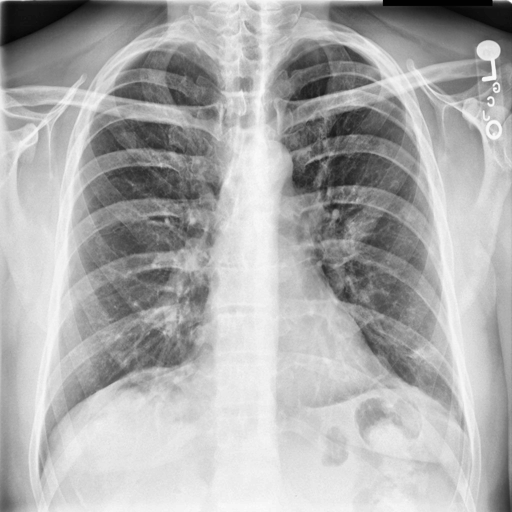
Finding: NORMAL